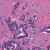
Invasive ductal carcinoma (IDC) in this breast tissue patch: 1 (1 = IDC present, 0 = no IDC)